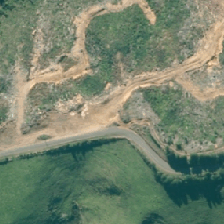
Land cover: harvested_forest